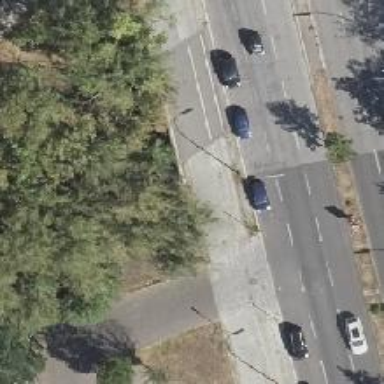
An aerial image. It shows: Paved path on bridge with asphalt sidewalk.